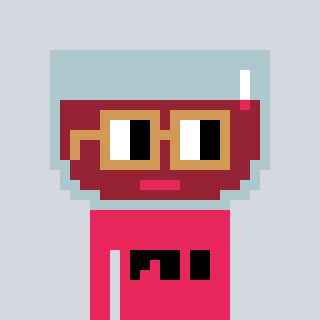
a pixel art character with square brown glasses, a wine-shaped head and a redpinkish-colored body on a cool background